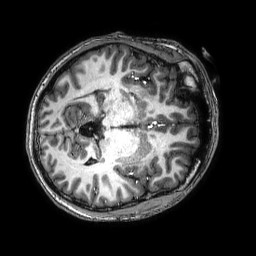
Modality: T1w
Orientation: axial
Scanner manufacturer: philips
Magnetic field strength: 3 T
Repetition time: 0.008 s
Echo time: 0.003531 s